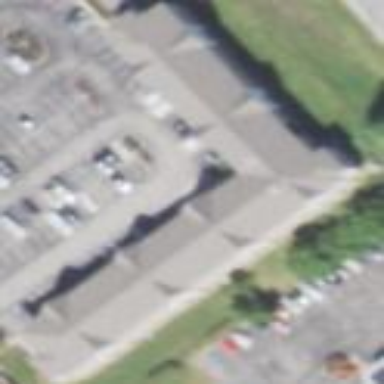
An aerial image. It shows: Hotel building.